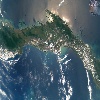
Label: land